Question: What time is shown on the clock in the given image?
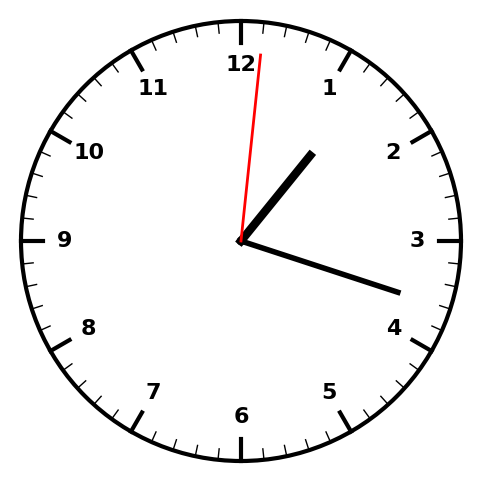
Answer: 01:18:01